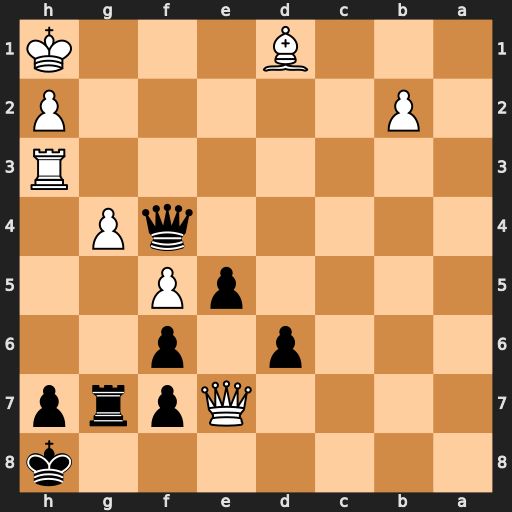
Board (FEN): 7k/4Qprp/3p1p2/4pP2/5qP1/7R/1P5P/3B3K
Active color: b
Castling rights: -
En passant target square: -
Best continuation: Qf1#